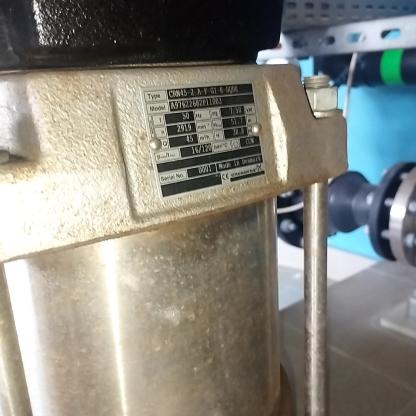
Klasa: tabliczka-znamionowa